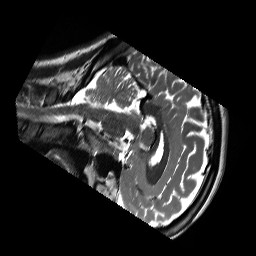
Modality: T2w
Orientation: sagittal
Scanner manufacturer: siemens
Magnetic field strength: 3 T
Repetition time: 13.52 s
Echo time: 0.088 s